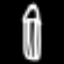
Label: pencil